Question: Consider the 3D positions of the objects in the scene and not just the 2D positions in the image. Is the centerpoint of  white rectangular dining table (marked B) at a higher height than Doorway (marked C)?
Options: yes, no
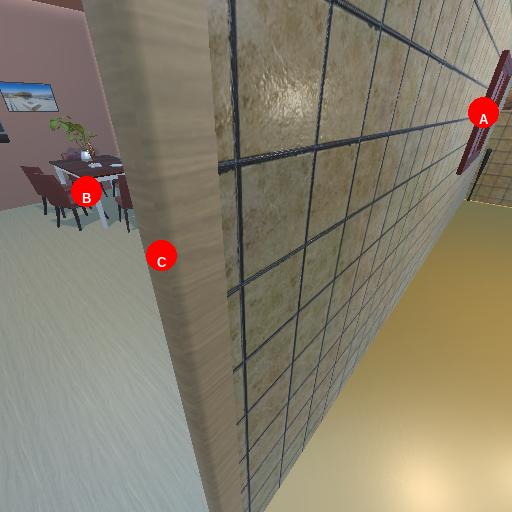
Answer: yes